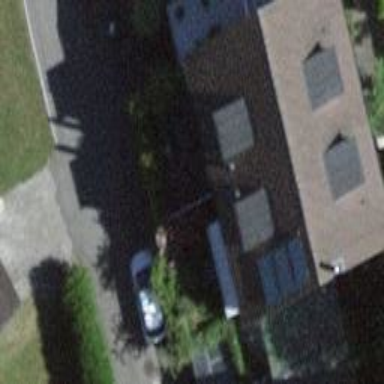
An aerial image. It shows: Residential building.